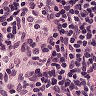
Metastatic tissue present: no